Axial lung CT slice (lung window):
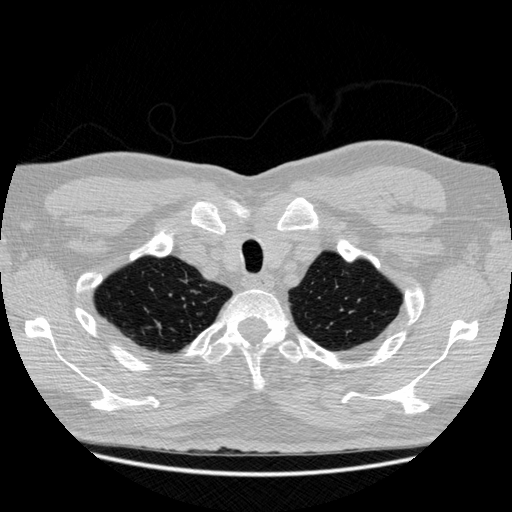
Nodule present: no